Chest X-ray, AP view. Patient: 46 years old, sex M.
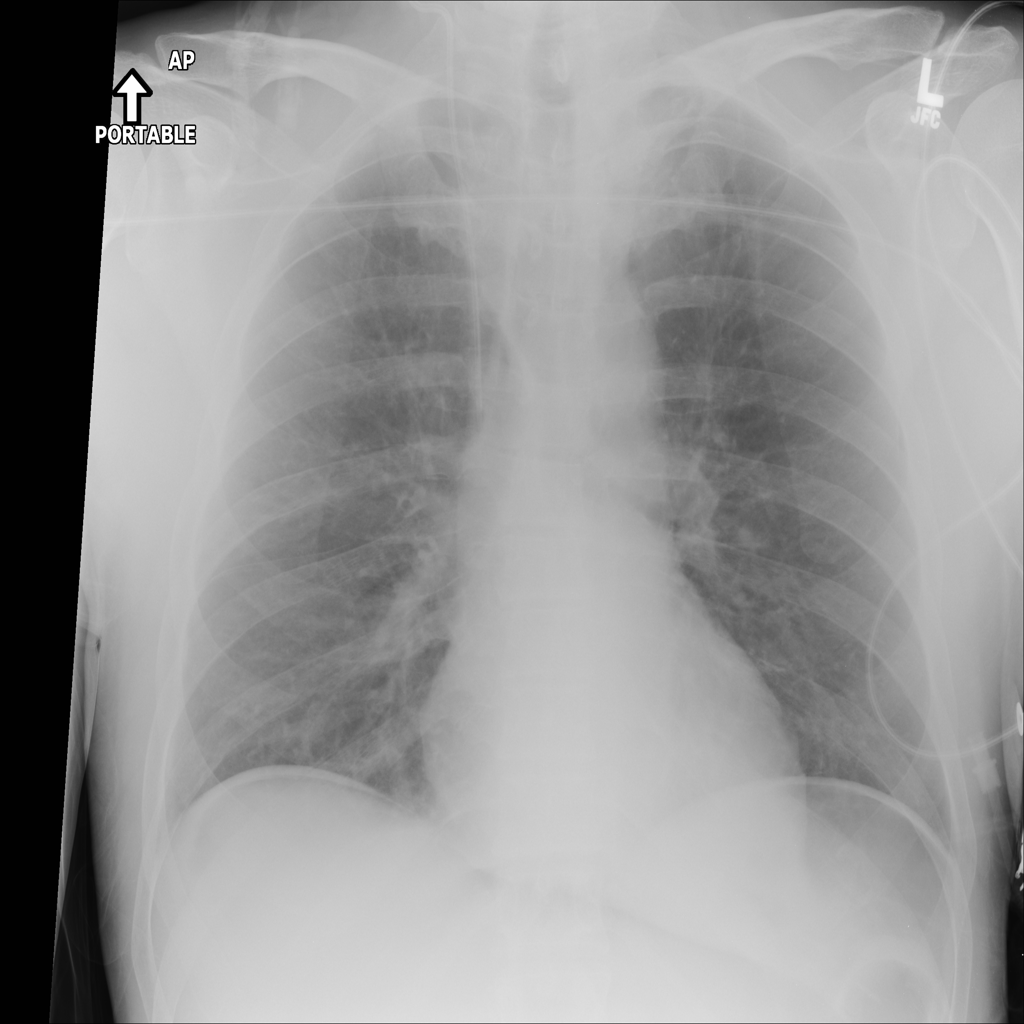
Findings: No Finding